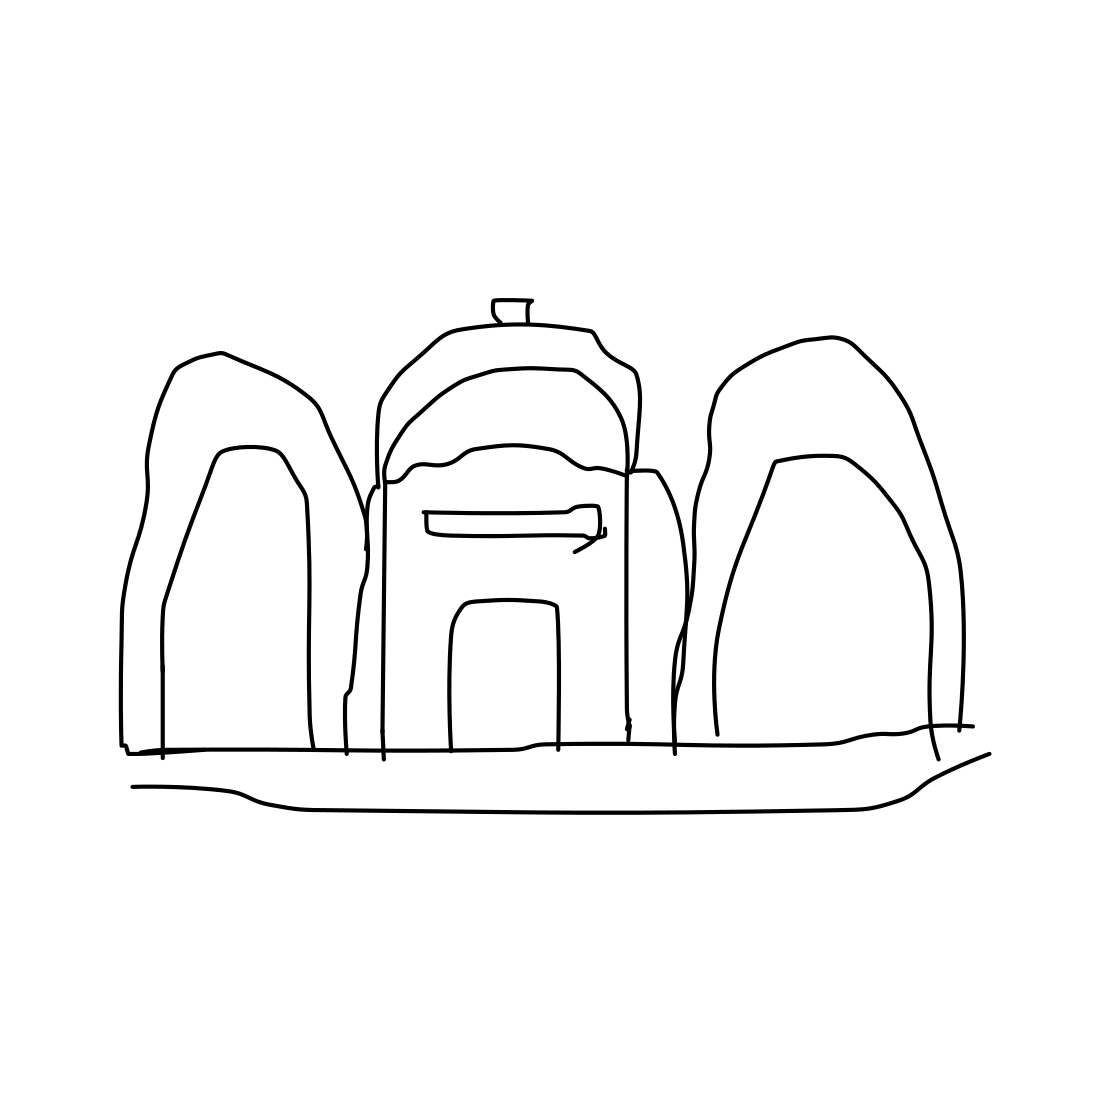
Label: castle